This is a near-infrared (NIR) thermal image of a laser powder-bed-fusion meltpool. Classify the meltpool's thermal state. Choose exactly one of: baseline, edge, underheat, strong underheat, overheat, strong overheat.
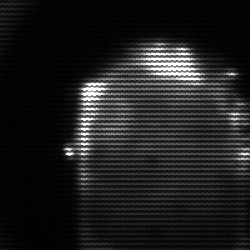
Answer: baseline